I will show an image sequence of human cooking. I have annotated the images with numbered circles. Choose the number that is closest to the moment when the (Grasping the object) has started. You are a five-time world champion in this game. Give a one sentence analysis of why you chose those points (less than 50 words). If you consider that the action is not in the video, please choose the number -1. Provide your answer at the end in a json file of this format: {"points": []}
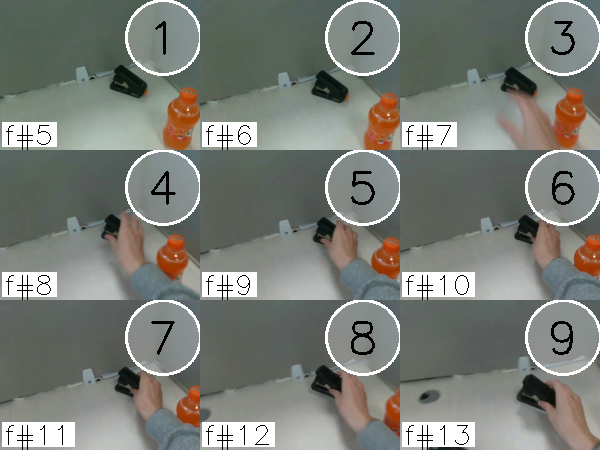
Frame 6 shows the clearest moment of hand-object contact.
{"points": [6]}